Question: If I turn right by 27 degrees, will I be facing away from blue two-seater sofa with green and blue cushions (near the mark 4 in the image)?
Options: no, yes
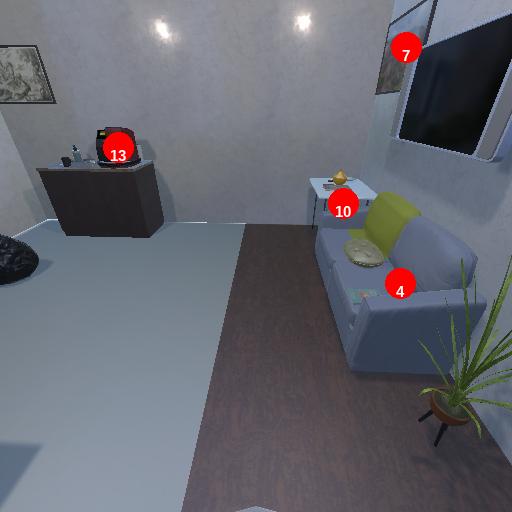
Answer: no